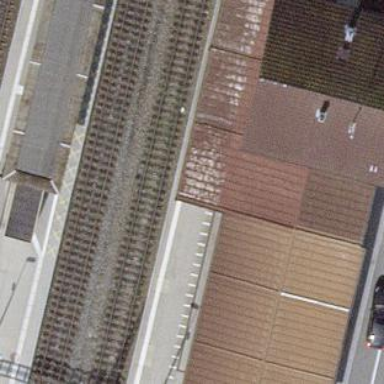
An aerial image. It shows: Train station building.